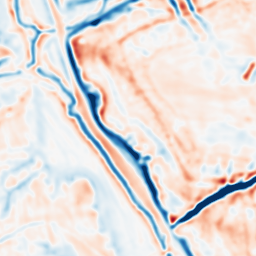
Category: multiscale
Decomposition family: dog
Decomposition parameters: sigma_low: 2
sigma_high: 5
Upsampling method: quartic
Upsampling parameters: scale: 4
Upsampling scale: 4